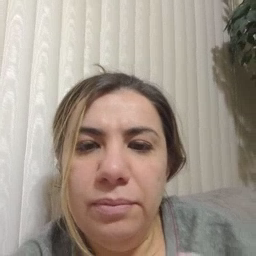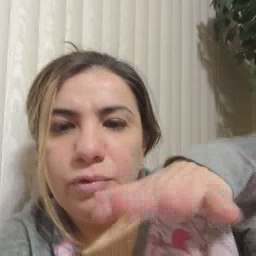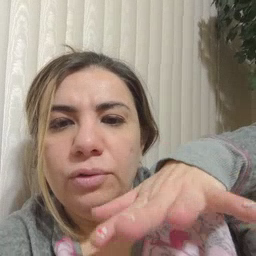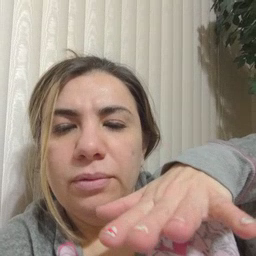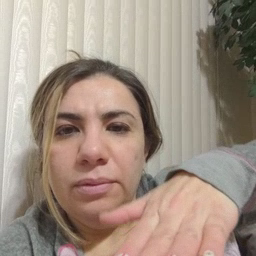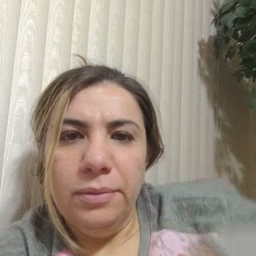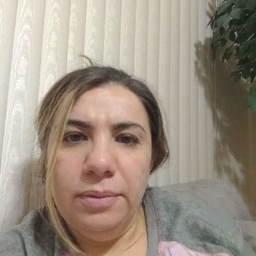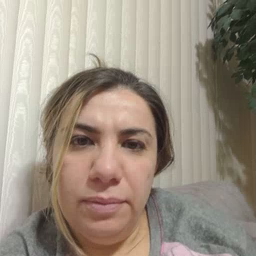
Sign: child